Question: I am trying scraping from this page: <URL>
I need to scrape more pages similar from this one, but the pattern is not the same. I could scrape the text through this xpath - '//*[@id="articleText"]/div[1]', but actually I would like to scrape from the div- class="articleSection"; data-anchor name "Text".
The div number changes over links, but the pattern data-anchor name "Text", no.
I include this image to give some context:

R code:
'''
library(dplyr)
library(rvest)
article <- "https://www.scielo.br/j/rcf/a/h9fbHLPbwgRVymxmtxNhKJR/?lang=pt&format=html" # link
aticle_text <- article %>%
rvest::read_html() %>%
rvest::html_node(xpath='//*[@id="articleText"]/div[1]') %>% # here I would like to scrape from data-anchor name "Text", inside the div Article Section
rvest::html_text()
'''
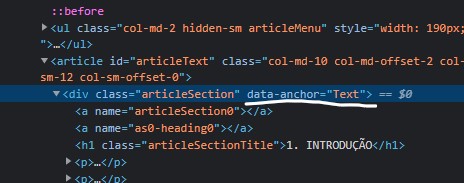
Answer: You can use an attribute=value css selector to match on the attribute
'''
]library(magrittr)
library(rvest)
article <- "https://www.scielo.br/j/rcf/a/h9fbHLPbwgRVymxmtxNhKJR/?lang=pt&format=html" # link
article_text <- article %>%
rvest::read_html() %>%
rvest::html_node('[data-anchor=Text]') %>%
rvest::html_text2()
'''